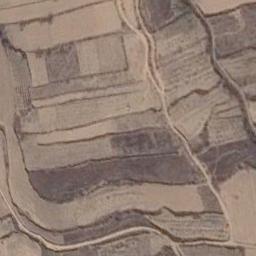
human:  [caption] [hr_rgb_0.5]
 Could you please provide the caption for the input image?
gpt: There are many green plants on the terrace .

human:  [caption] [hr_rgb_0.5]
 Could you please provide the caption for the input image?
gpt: There are several white houses on the terraces .

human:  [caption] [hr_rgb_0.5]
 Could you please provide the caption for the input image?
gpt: A large patch of brown terraces .

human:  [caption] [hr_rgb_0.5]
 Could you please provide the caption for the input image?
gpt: The bare terrace is next to the road .

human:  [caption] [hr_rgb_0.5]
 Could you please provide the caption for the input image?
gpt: There are many brown terraces of different sizes .